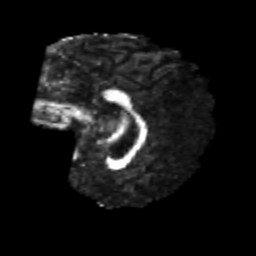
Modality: FA
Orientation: sagittal
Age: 22
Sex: male
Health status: healthy
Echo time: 0.074 s